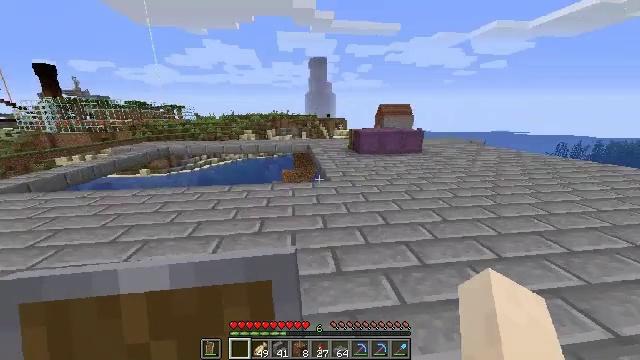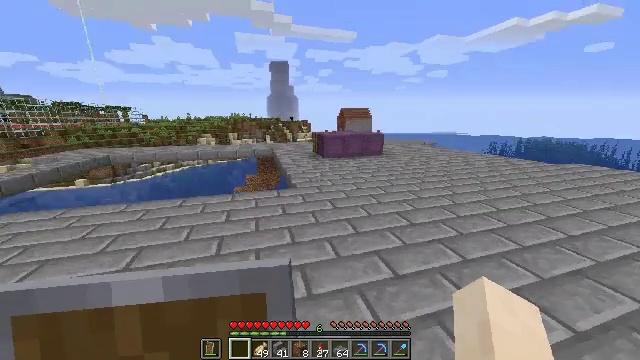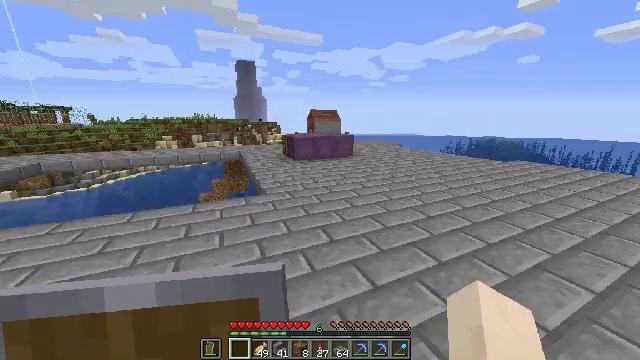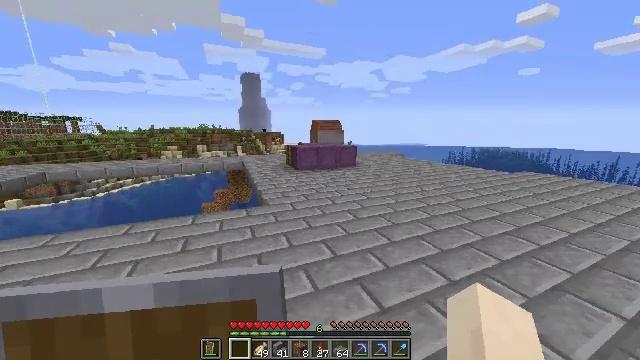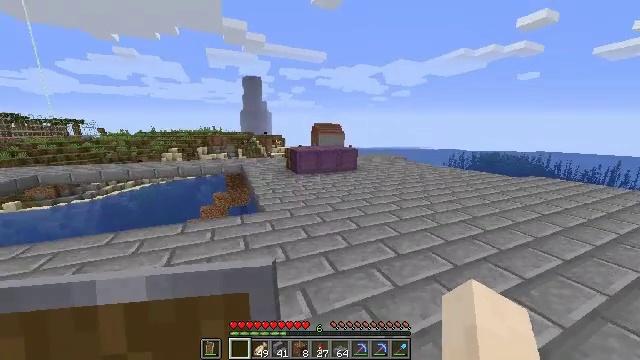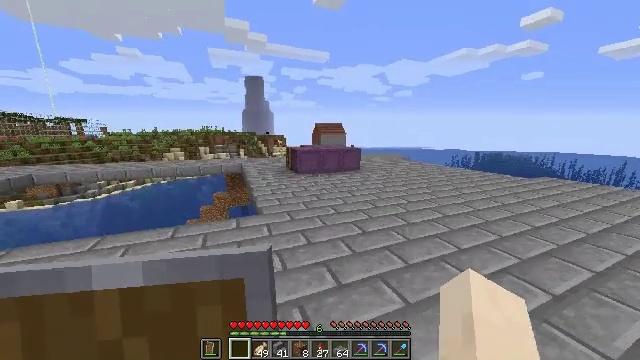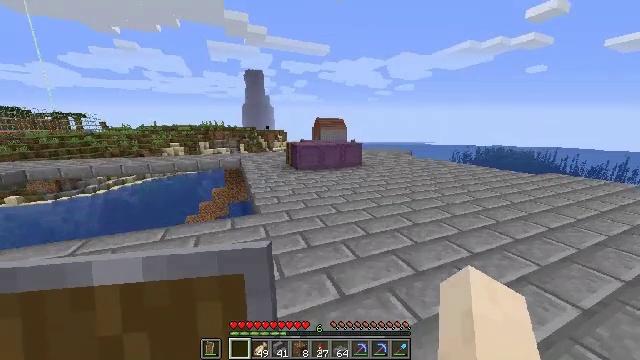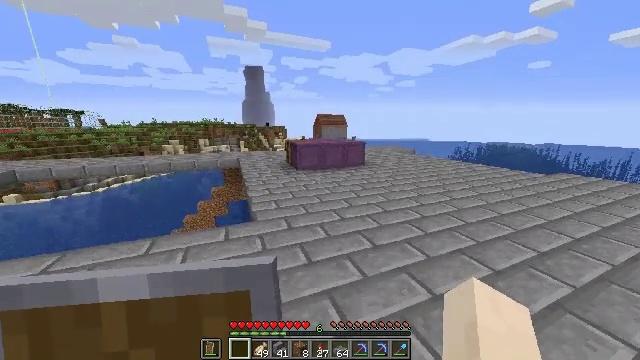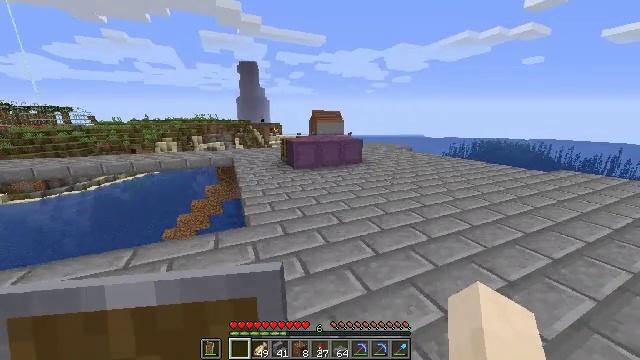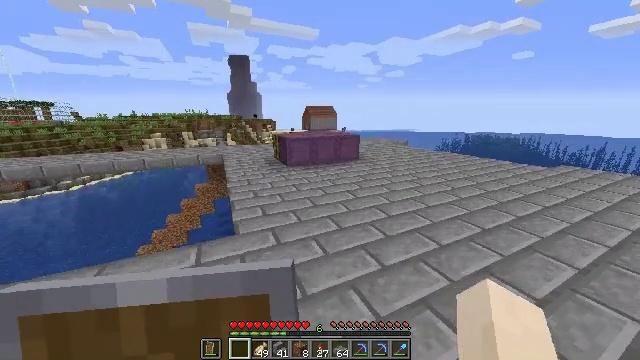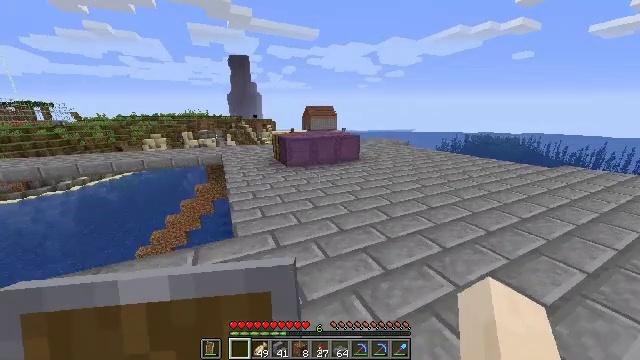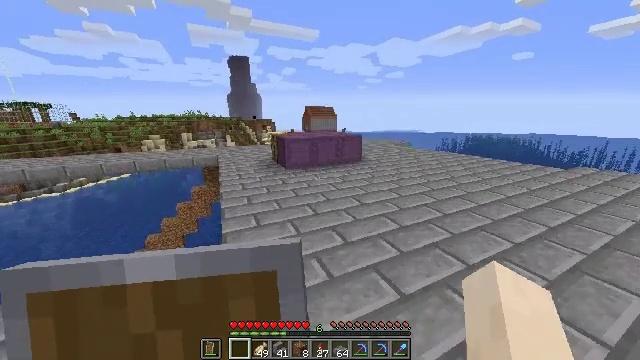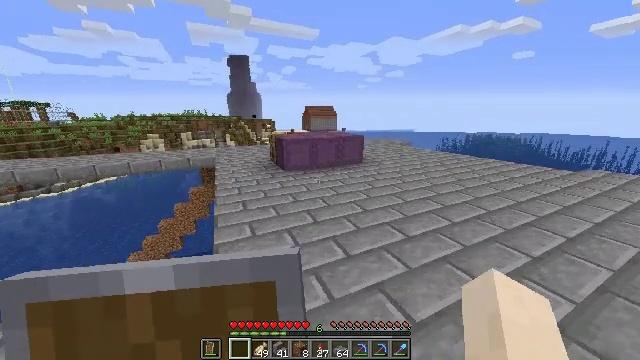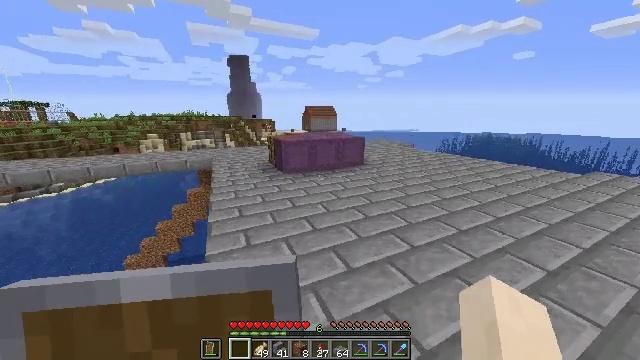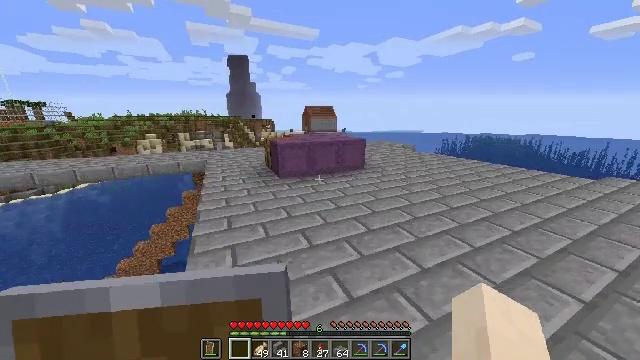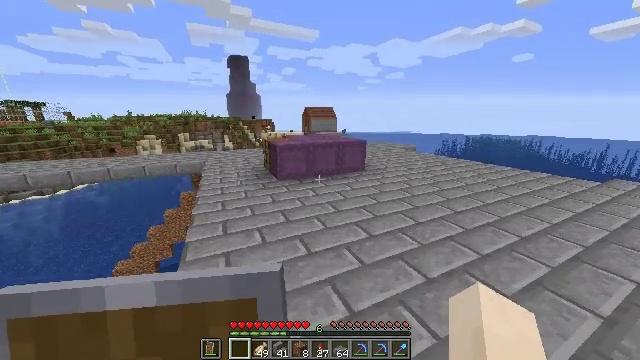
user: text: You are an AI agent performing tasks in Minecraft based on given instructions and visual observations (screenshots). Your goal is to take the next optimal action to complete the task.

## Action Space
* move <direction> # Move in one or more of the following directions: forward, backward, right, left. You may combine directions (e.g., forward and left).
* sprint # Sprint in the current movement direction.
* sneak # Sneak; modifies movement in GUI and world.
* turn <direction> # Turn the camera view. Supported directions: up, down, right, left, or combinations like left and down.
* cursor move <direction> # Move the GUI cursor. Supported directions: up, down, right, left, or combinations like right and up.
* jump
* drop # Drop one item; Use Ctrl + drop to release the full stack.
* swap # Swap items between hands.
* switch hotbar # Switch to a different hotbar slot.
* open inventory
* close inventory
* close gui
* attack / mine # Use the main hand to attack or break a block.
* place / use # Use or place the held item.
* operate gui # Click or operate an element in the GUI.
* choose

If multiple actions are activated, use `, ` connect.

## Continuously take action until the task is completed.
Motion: motion action
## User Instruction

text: At the crafting table, create stone brick slabs.
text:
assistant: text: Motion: move forward, turn right, attack / mine
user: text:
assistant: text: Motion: move forward, turn right, attack / mine
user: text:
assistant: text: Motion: move forward, turn up, attack / mine
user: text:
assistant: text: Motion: move forward, attack / mine
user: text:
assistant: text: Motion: move forward, attack / mine
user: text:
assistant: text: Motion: move forward, turn down, attack / mine
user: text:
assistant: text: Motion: move forward, attack / mine
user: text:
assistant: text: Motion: move forward, turn right, attack / mine
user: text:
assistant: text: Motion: move forward, turn right and down, attack / mine
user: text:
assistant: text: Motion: move forward, attack / mine
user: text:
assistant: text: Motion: move forward, attack / mine
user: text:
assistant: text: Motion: move forward, attack / mine
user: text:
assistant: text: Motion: move forward, attack / mine
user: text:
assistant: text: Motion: move forward, attack / mine
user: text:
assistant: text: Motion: move forward, attack / mine
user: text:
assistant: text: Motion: move forward, attack / mine
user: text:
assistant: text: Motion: move forward, attack / mine
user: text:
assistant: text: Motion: move forward, attack / mine
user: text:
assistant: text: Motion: move forward, attack / mine
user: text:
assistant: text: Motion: move forward, attack / mine
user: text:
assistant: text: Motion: move forward, attack / mine
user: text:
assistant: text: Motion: move forward, attack / mine
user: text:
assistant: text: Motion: move forward, attack / mine
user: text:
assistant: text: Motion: attack / mine and use / place
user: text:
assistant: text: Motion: attack / mine and use / place
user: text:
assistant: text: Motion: attack / mine and use / place
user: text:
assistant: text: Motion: attack / mine
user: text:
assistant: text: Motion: attack / mine
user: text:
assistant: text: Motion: operate gui, open gui
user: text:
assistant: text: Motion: operate gui